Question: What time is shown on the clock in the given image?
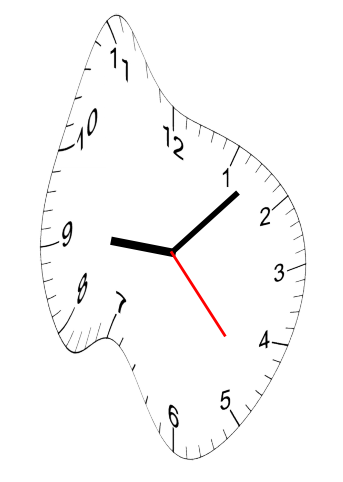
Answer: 09:07:23